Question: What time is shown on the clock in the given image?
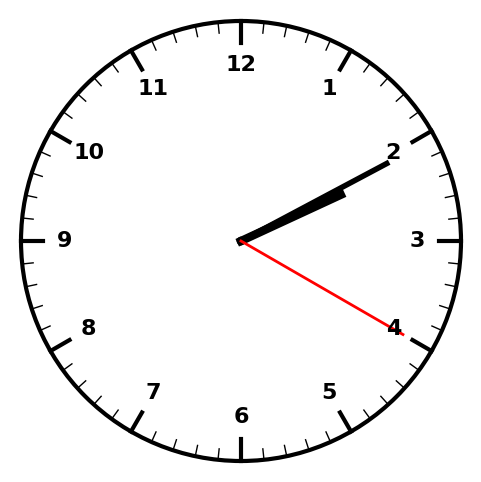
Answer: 02:10:20